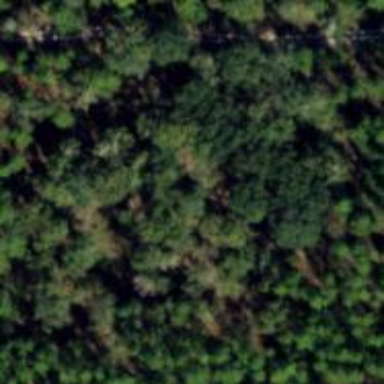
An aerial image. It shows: Mixed leaf woodland.